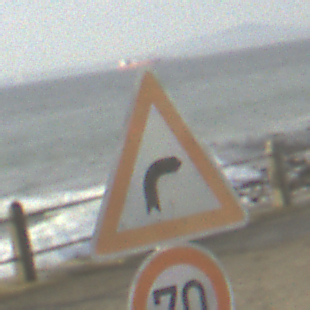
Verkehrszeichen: KurveRechts
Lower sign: Geschwindigkeit70
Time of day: MorningAfternoon
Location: Outdoor (Suburban)
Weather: PartlyCloudy
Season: NotSpecified
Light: Natural